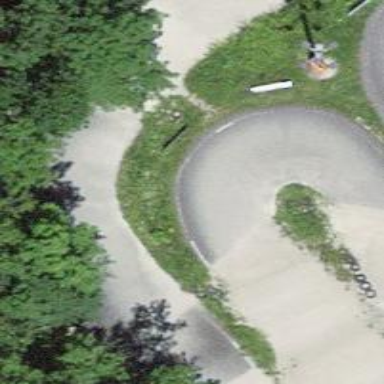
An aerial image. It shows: Unpaved track for BMX leisure land sports.